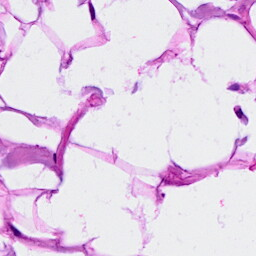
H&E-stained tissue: Breast